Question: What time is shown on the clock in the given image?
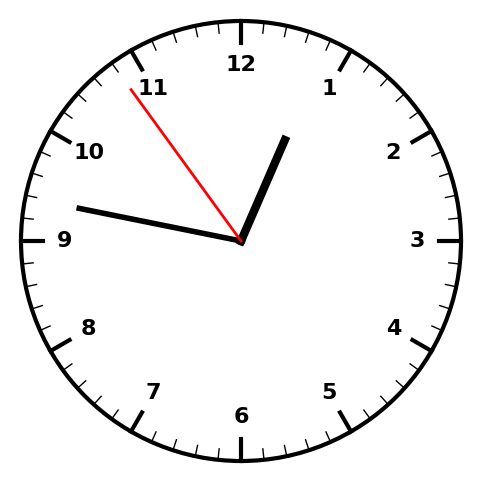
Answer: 12:46:54